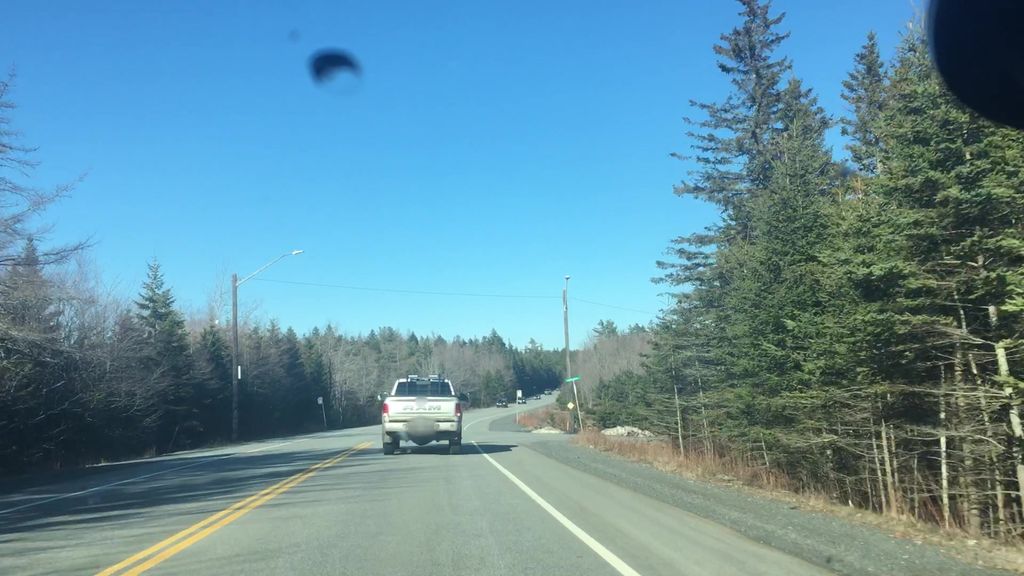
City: halifax